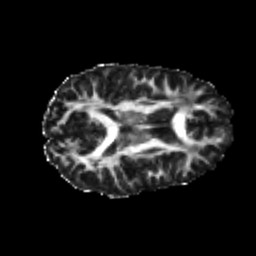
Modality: FA
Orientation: axial
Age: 22
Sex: female
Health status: healthy
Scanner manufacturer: philips
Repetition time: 7.477 s
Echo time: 0.08753 s